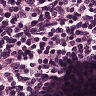
Metastatic tissue present: no